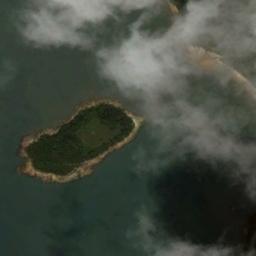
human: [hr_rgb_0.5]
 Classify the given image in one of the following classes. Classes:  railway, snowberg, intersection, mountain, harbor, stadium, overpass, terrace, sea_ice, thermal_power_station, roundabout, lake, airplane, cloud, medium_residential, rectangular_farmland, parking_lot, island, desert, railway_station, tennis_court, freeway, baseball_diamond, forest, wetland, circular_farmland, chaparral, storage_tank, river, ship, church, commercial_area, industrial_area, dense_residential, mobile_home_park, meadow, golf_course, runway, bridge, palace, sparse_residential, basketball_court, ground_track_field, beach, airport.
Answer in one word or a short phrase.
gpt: island